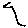
Label: bird